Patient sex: M
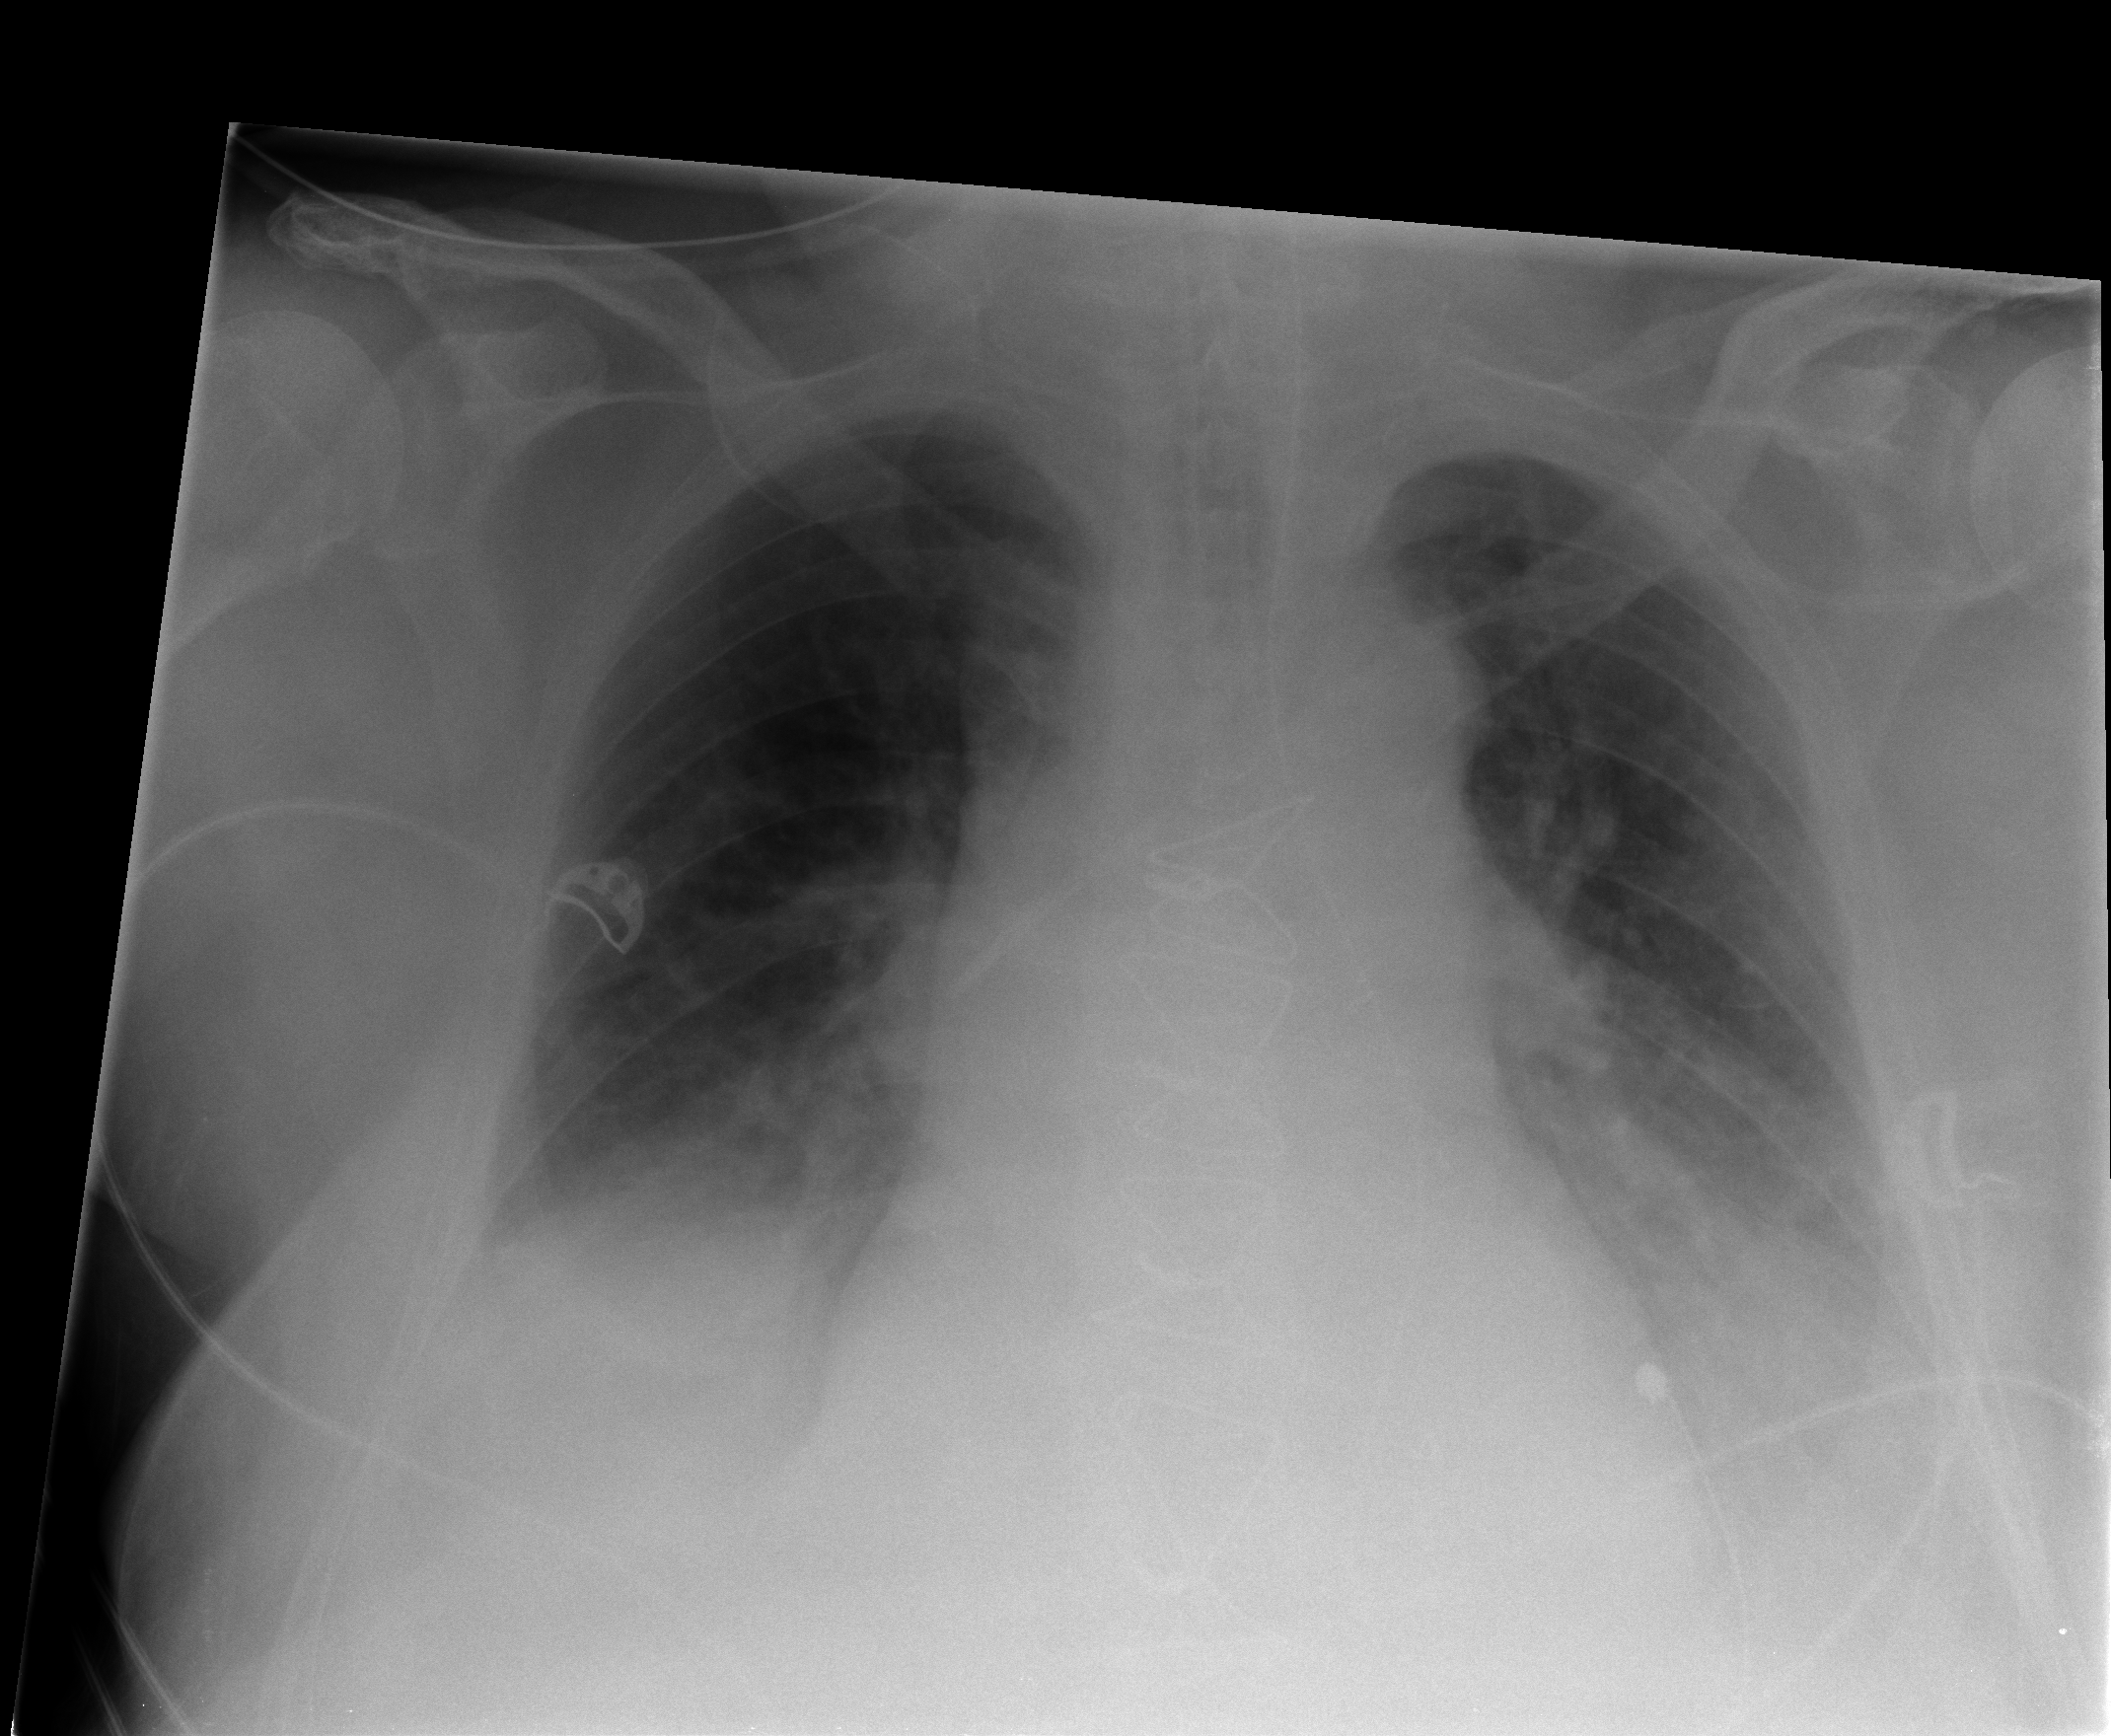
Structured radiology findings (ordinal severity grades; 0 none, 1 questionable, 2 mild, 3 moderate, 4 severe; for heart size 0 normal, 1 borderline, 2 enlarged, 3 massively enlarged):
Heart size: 2
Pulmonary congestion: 2
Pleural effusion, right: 2
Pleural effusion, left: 2
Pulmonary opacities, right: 0
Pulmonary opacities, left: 0
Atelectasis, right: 2
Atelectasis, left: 2